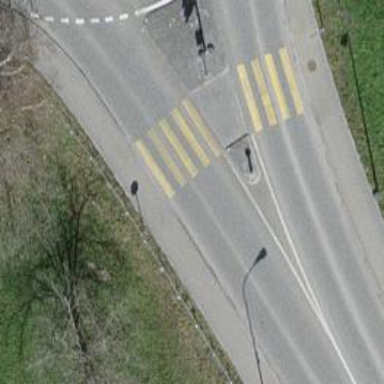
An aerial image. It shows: Asphalt road classified as primary highway.